Chest X-ray. View position: PA
Patient age: 49
Patient sex: F
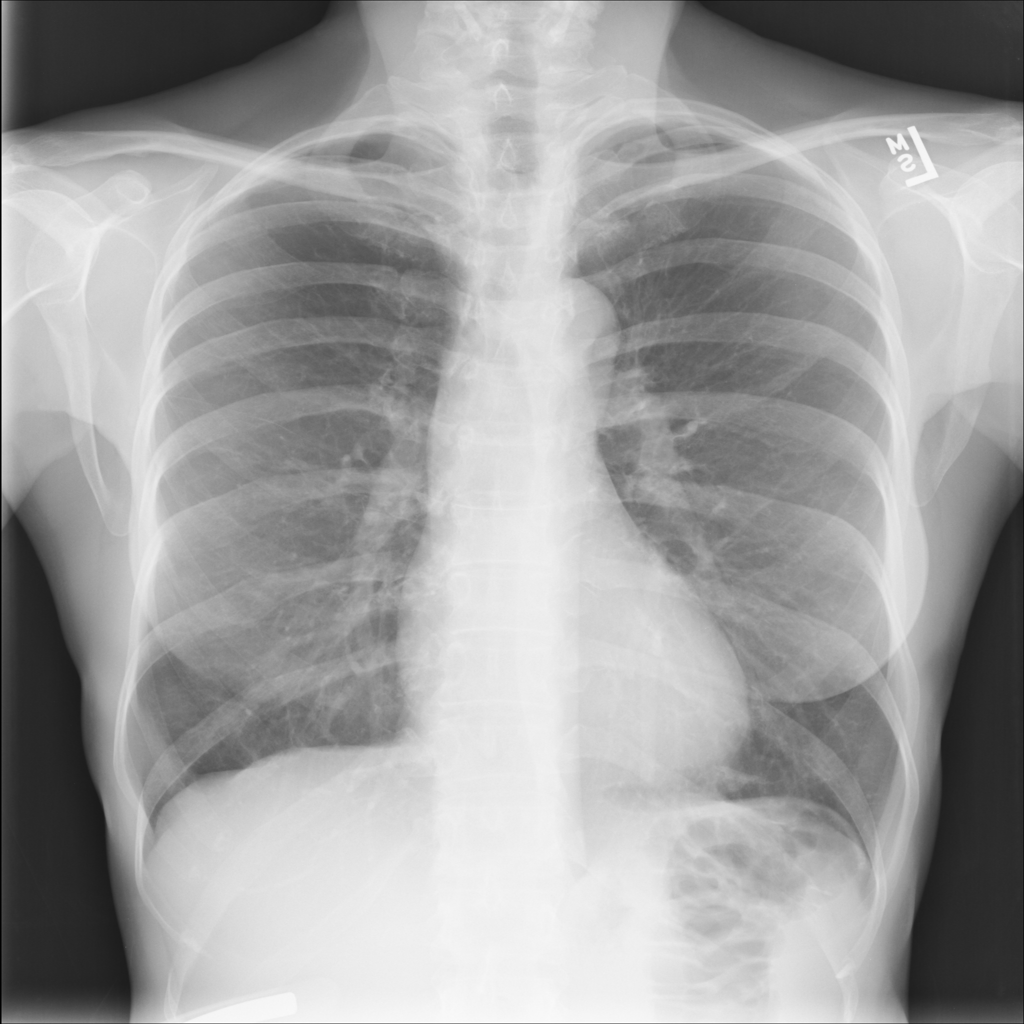
Finding: Pneumothorax